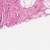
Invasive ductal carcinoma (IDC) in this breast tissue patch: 0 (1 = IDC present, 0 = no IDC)